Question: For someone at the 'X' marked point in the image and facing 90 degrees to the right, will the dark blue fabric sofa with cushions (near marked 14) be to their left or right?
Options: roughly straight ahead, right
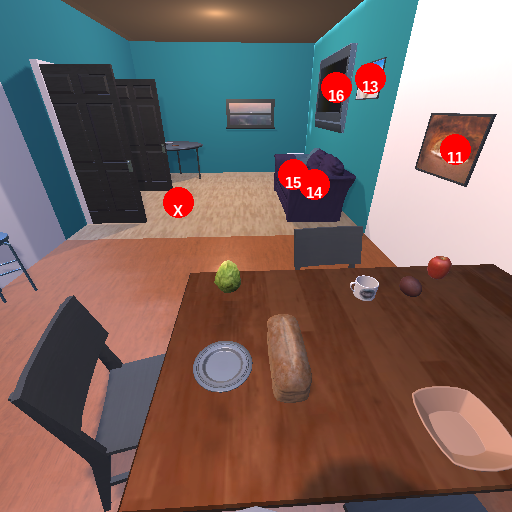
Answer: roughly straight ahead